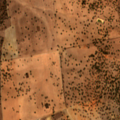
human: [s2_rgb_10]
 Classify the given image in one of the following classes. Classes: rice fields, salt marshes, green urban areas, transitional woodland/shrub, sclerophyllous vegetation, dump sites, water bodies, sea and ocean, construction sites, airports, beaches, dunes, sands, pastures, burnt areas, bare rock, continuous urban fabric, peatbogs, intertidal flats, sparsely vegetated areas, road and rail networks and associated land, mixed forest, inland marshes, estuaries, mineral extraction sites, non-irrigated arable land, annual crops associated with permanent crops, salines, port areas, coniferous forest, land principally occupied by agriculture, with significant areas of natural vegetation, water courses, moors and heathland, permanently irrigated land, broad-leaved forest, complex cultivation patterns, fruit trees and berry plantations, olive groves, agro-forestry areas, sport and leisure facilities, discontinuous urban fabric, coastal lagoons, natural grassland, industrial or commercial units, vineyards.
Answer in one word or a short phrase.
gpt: non-irrigated arable land, agro-forestry areas, broad-leaved forest